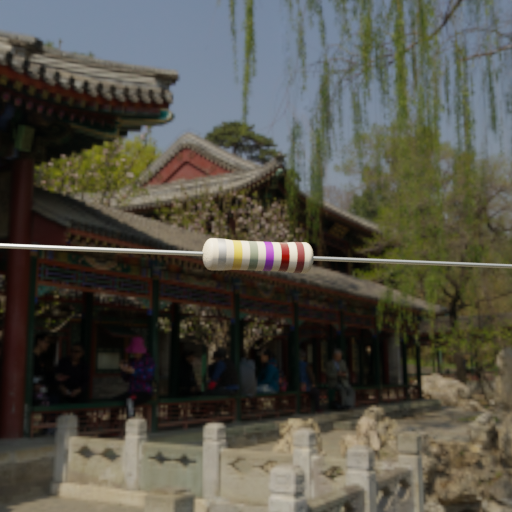
Resistor colour bands (in order): silver, gold, gray, violet, brown, brown